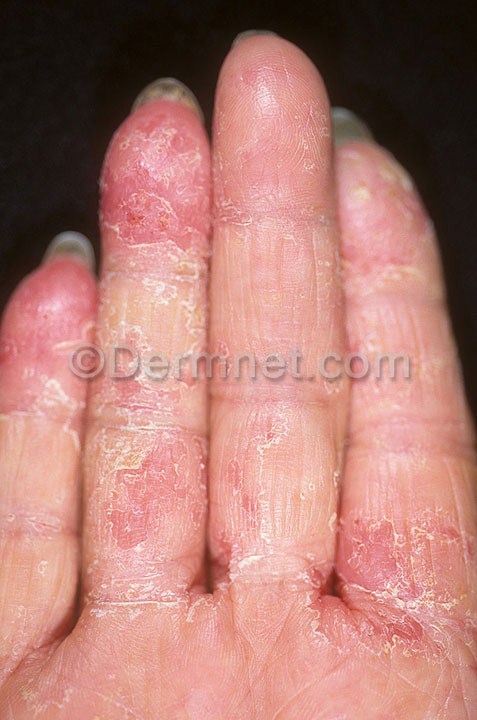
Disease: Eczema Photos